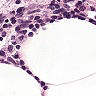
Metastatic tissue present: no